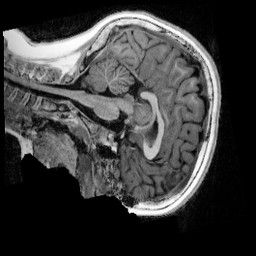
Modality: UNIT1_denoised
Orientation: sagittal
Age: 9
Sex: female
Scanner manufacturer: siemens
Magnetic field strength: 3 T
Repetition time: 4 s
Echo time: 0.00303 s